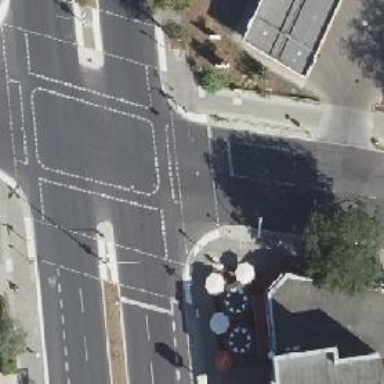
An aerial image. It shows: Road crossing with traffic signals.